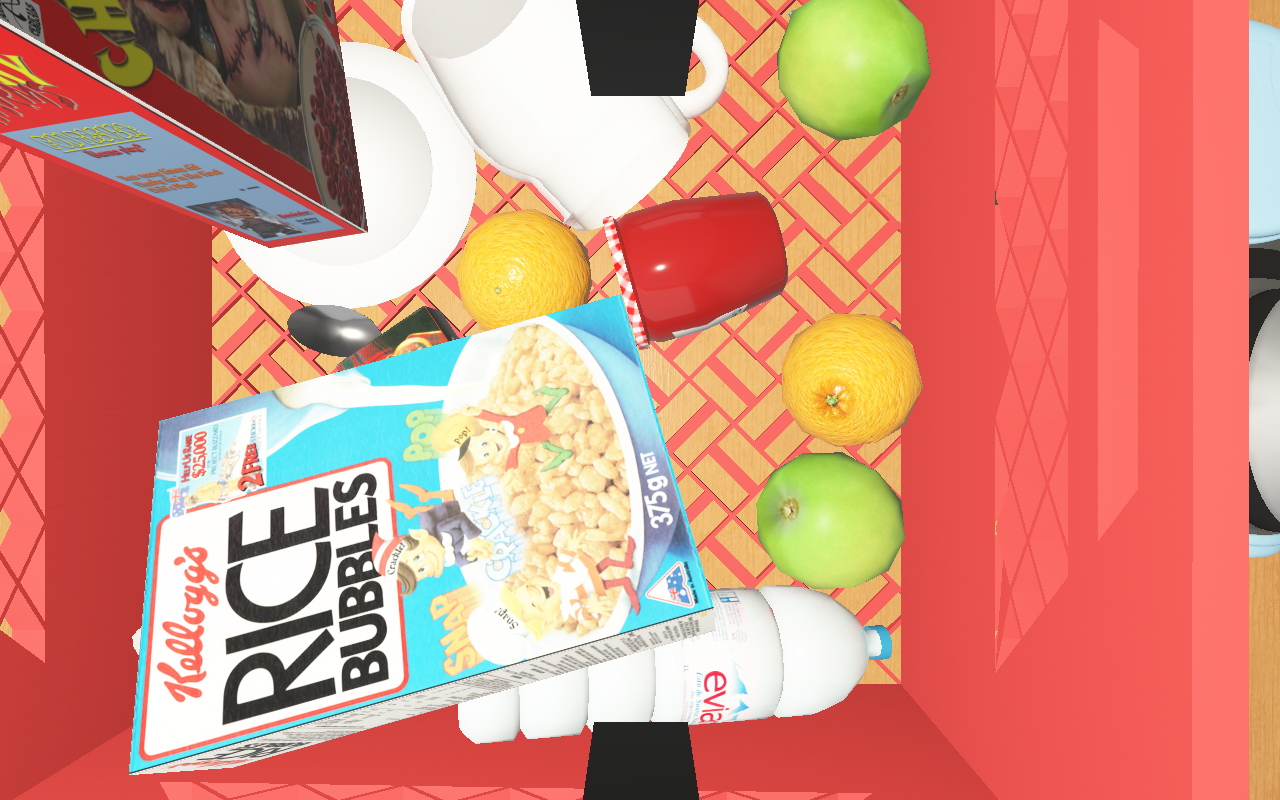
Objects in the scene:
carafe
water bottle
apple
apple
orange
orange
spoon
plate
cereal box